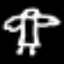
Label: angel